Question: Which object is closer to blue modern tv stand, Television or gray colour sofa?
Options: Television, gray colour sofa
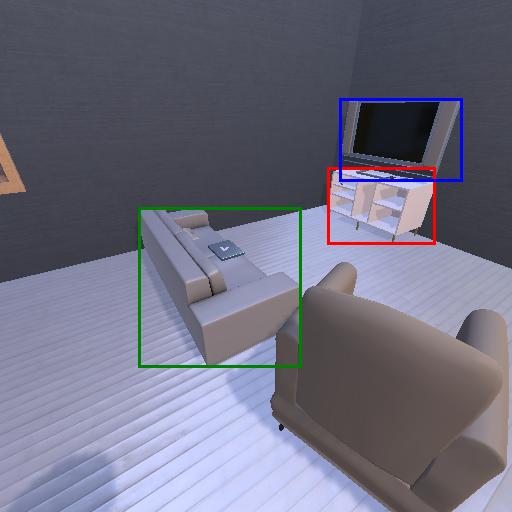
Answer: Television